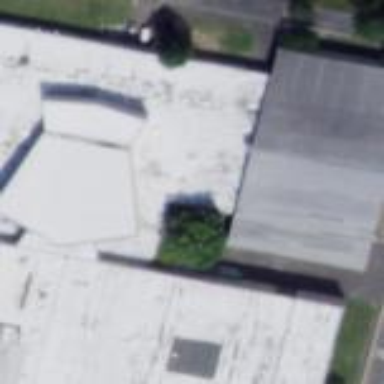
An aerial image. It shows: School building.